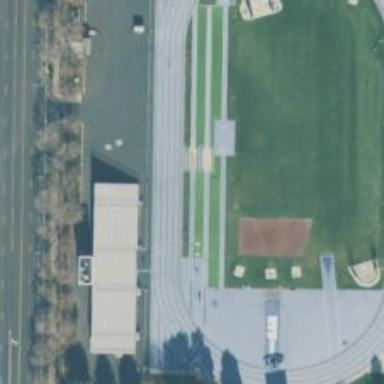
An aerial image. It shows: Athletic track located in leisure land area.